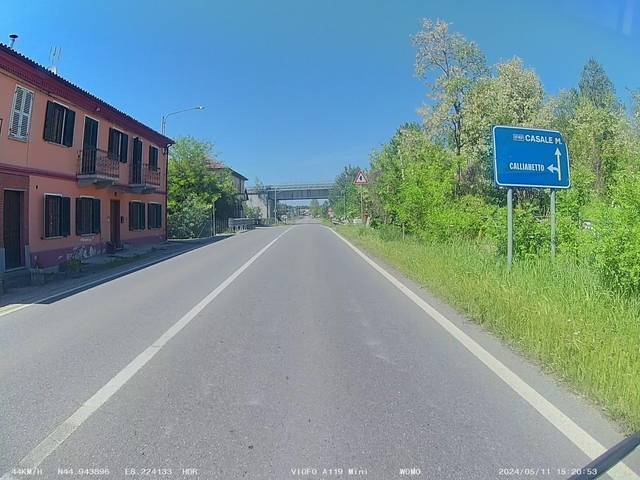
Region: Italy
Coordinates: 44.944, 8.224